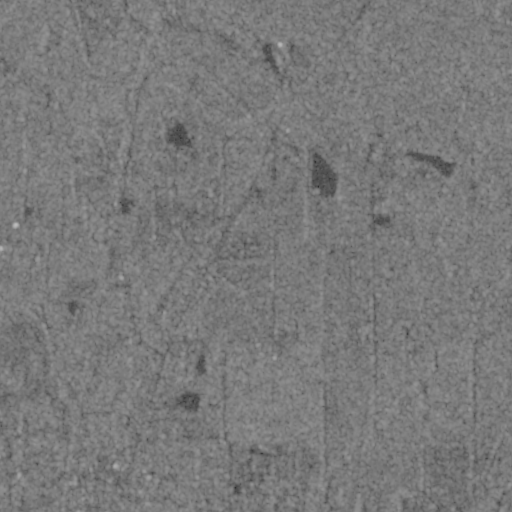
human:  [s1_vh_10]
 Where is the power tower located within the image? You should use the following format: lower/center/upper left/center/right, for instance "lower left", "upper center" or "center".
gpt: The power tower is located in the lower right of the image.
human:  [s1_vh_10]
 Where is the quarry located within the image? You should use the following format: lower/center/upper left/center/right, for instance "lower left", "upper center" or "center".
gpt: There is no quarry in the image.

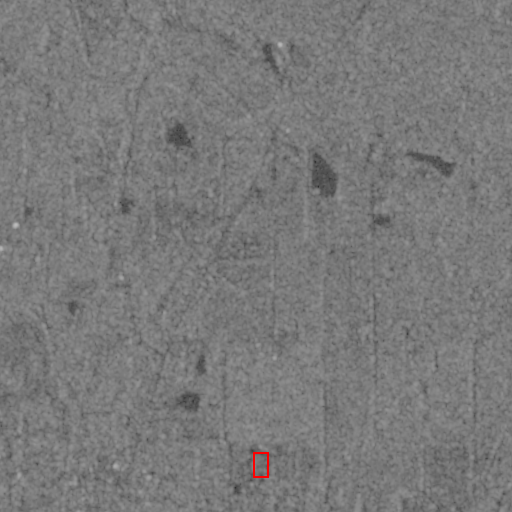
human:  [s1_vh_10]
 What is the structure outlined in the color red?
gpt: The structure outlined in red is a building.
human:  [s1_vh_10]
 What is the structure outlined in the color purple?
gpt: There is no purple outline.